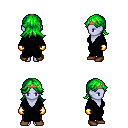
a pixel art fantasy rpg character, female body template, dark elf, purple skin, gray robe, gold greaves, green loose hair, bronze tiara, gold gloves, brown shoes, four views (front, back, left, right), 2x2 character sprite sheet, small pixel art, hard edges, no anti-aliasing